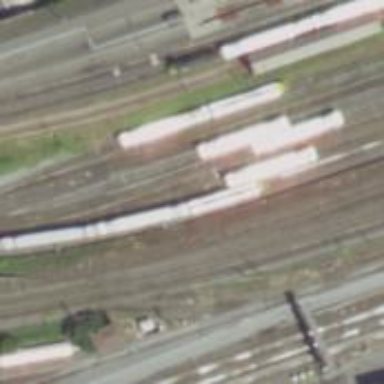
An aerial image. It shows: Railway yard.